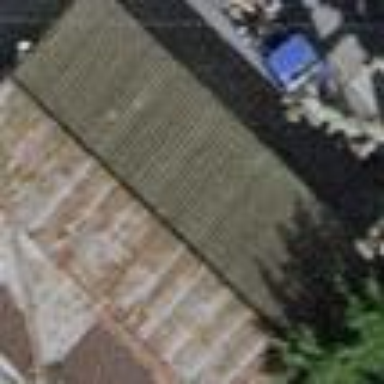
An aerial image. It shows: View of roof of building.